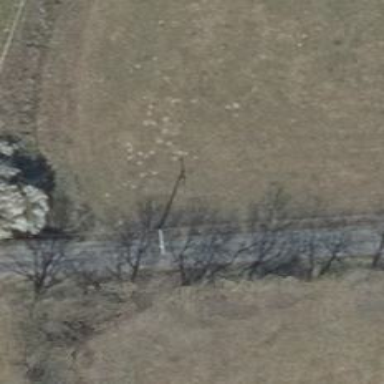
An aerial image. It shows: Minor power line with 3 cables.